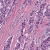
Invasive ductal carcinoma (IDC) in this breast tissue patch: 1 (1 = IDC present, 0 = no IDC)